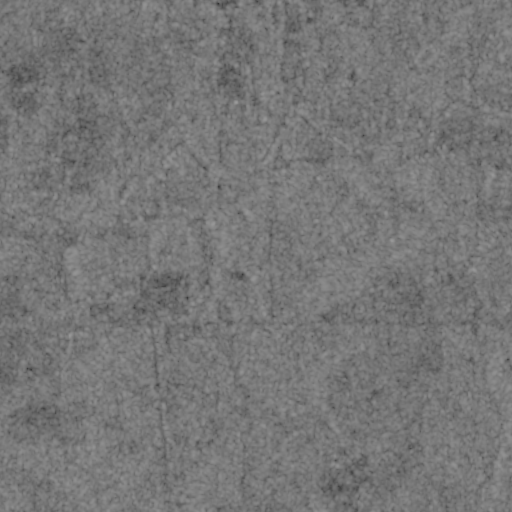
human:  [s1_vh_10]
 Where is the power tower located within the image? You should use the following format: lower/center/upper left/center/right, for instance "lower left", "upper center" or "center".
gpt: The power tower is located in the left of the image.
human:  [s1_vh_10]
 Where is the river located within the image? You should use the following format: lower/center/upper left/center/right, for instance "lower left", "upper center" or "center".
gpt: The river is located in the left of the image.
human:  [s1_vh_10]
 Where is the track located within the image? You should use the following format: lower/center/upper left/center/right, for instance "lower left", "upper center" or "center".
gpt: There is no track in the image.

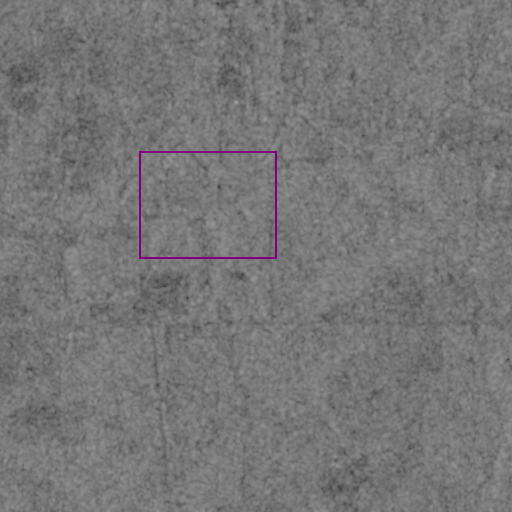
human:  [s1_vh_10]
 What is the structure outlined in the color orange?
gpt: There is no orange outline.
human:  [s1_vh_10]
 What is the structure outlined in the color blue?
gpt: There is no structure outlined in blue.